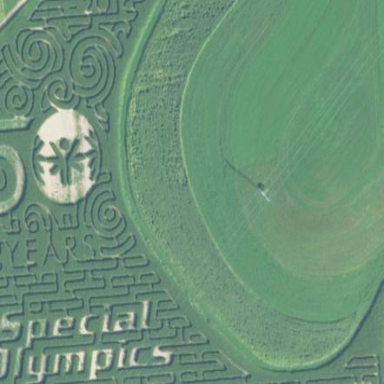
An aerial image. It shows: Corn maze attraction in farmland.